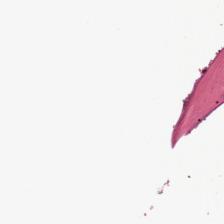
Label: Non-Tumor